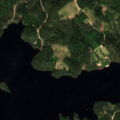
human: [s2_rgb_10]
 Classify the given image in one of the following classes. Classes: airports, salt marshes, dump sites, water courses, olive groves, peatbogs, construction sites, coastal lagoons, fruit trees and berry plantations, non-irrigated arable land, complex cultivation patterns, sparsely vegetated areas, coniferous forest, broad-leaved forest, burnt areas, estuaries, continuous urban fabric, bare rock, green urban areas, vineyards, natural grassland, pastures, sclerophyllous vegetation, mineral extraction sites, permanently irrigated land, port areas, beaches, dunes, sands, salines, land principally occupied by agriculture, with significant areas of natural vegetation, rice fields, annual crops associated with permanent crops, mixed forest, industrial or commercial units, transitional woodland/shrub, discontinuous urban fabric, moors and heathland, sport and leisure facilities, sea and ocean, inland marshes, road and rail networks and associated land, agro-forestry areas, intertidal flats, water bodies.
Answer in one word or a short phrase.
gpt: coniferous forest, mixed forest, water bodies